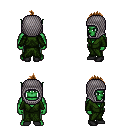
a pixel art fantasy rpg character, male body template, orc, green skin, green robe, teal pants, brown mohawk hairstyle, chain hood, black shoes, four views (front, back, left, right), 2x2 character sprite sheet, small pixel art, hard edges, no anti-aliasing